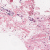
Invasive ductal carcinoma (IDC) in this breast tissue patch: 0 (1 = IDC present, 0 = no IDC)